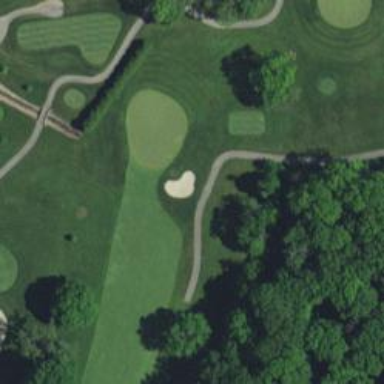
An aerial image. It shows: Path for both road and golf.